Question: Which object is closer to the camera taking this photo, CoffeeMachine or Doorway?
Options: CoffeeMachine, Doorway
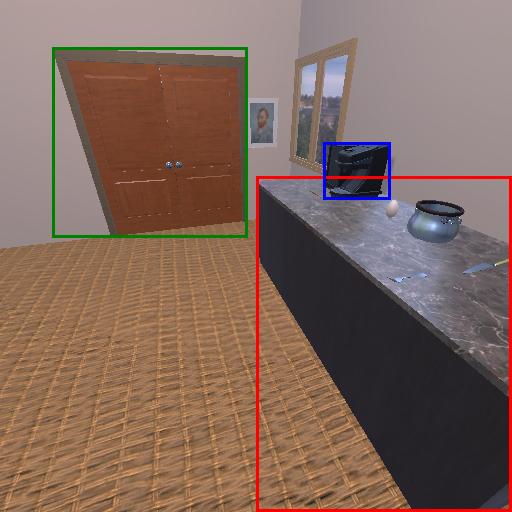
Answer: CoffeeMachine